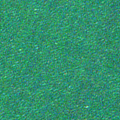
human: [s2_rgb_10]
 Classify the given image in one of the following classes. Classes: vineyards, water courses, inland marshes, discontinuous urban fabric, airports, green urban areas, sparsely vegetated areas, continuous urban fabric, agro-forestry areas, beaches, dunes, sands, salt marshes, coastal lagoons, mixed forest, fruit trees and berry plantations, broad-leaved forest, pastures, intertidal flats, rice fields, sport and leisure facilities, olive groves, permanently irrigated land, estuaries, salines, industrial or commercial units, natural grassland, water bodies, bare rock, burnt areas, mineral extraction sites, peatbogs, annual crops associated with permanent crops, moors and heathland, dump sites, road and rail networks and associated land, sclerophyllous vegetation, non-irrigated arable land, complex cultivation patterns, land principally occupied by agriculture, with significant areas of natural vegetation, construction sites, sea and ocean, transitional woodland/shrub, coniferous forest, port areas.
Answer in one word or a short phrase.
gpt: sea and ocean